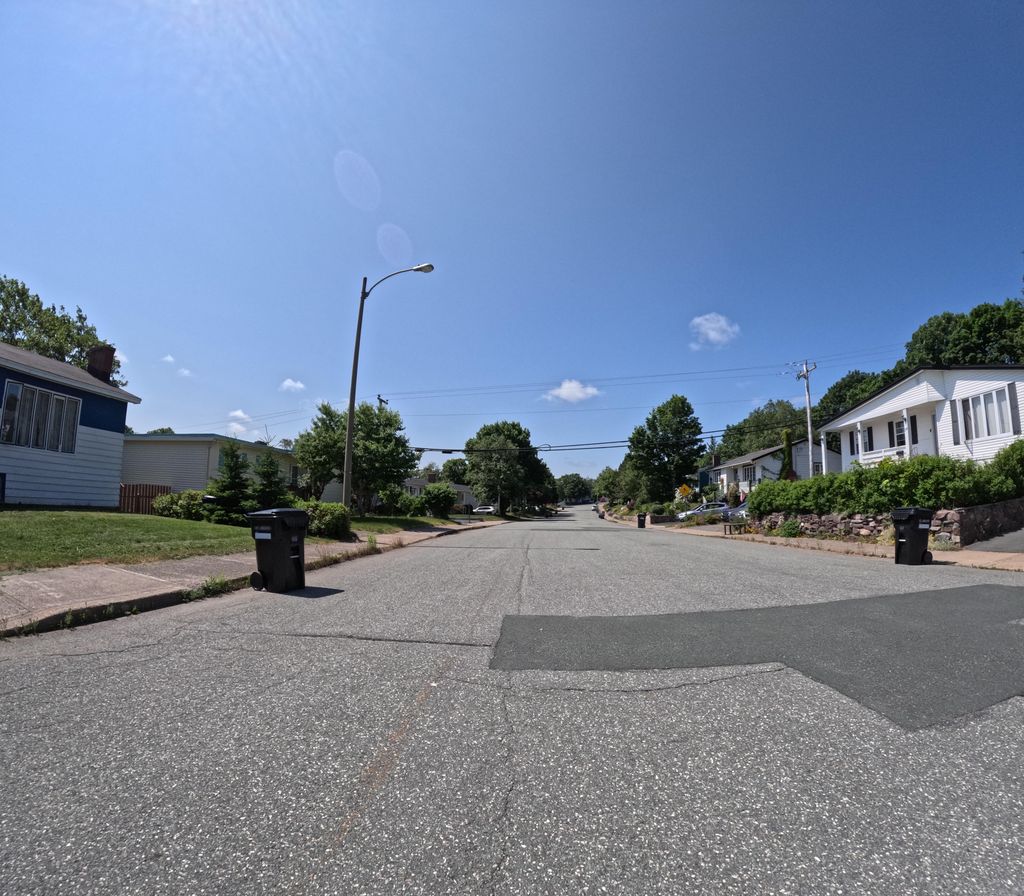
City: st_johns